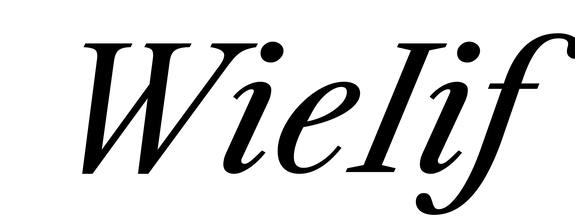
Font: LibreCaslonText-Italic_Italic